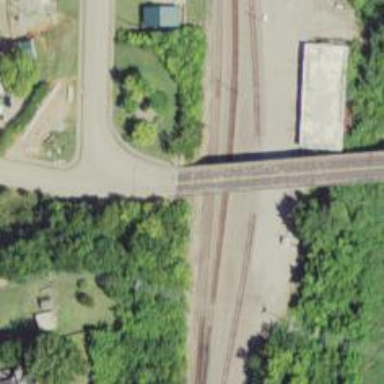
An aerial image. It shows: Railway siding for service.